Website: lowes
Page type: payment
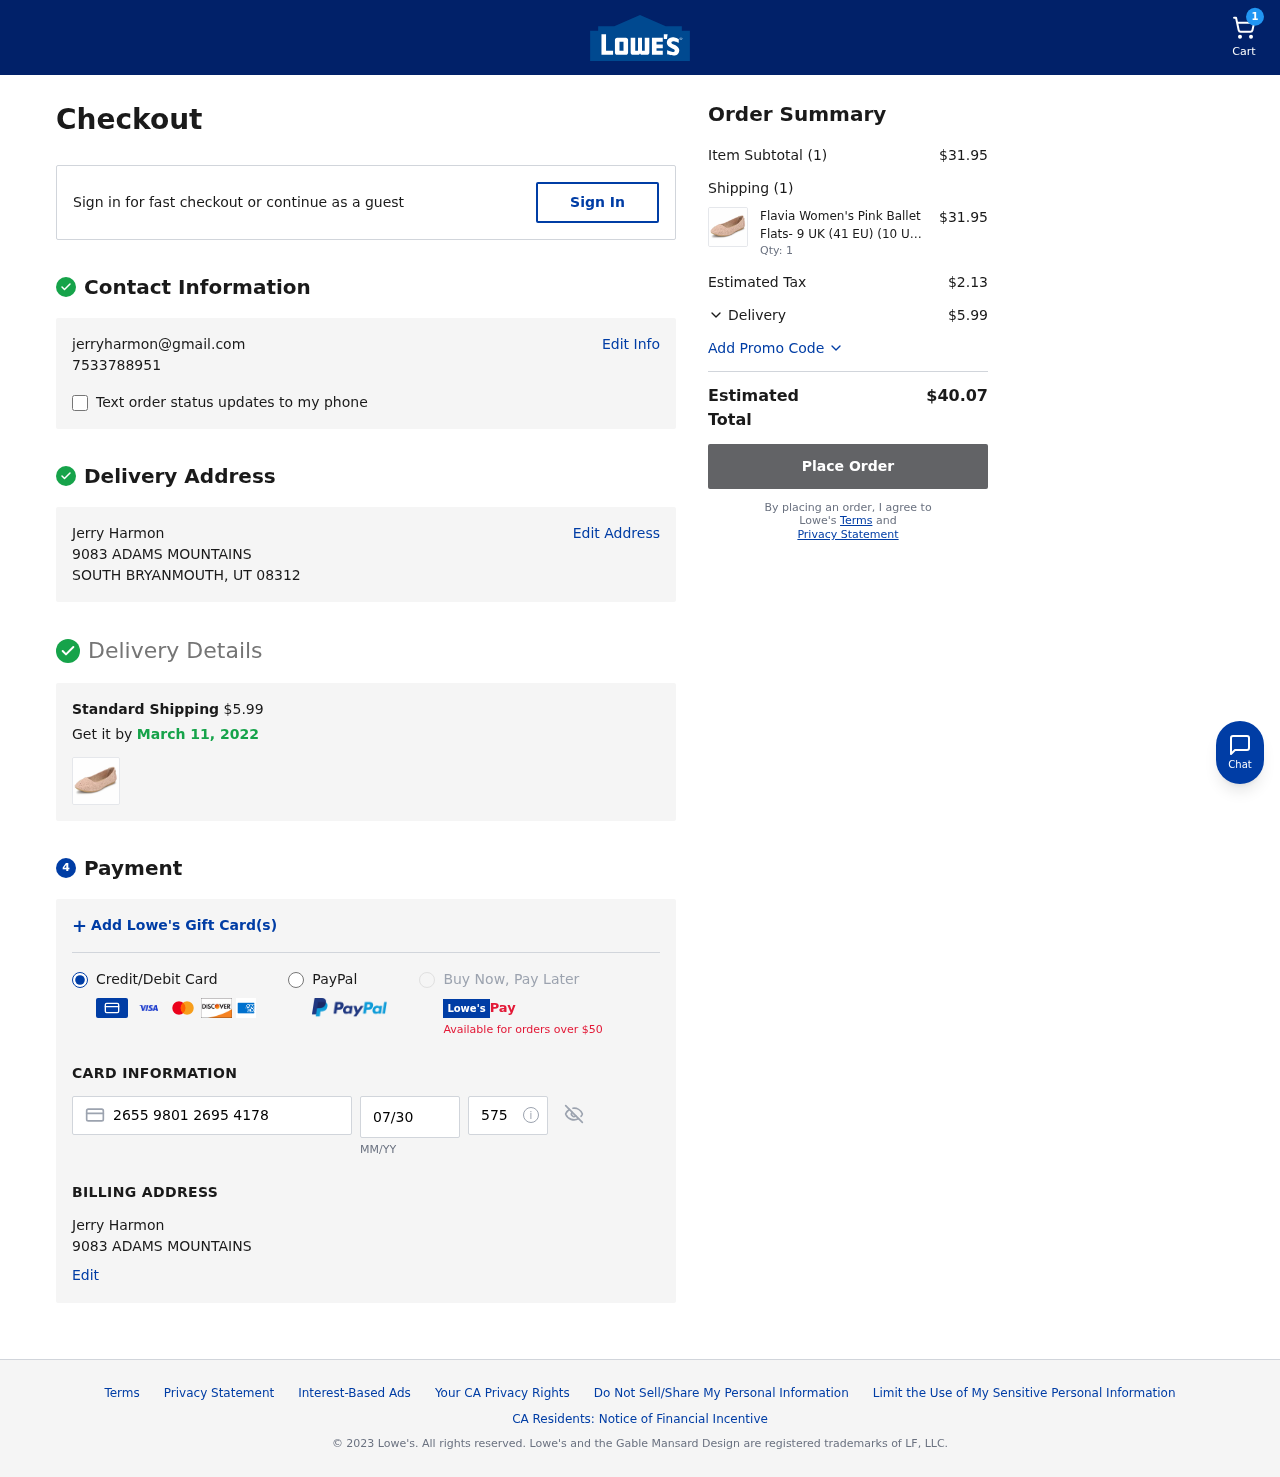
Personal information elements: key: PII_CARD_CVV
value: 575
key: PII_CARD_EXPIRY
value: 07/30
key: PII_CARD_NUMBER
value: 2655 9801 2695 4178
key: PII_EMAIL
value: jerryharmon@gmail.com
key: PII_FULLNAME
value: Jerry Harmon
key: PII_FULLNAME2
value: Jerry Harmon
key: PII_PHONE
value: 7533788951
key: PII_STREET
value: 9083 ADAMS MOUNTAINS
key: PII_STREET2
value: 9083 ADAMS MOUNTAINS
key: PII_CITY_STATE_ZIP
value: SOUTH BRYANMOUTH, UT 08312
Product elements: key: PRODUCT1_NAME
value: Flavia Women's Pink Ballet Flats- 9 UK (41 EU) (10 US) (FL-920/PNK)
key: PRODUCT1_PRICE
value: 31.95
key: PRODUCT1_QUANTITY
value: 1
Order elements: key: ORDER_NUM_ITEMS
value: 1
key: ORDER_SHIPPING_COST
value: $5.99
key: ORDER_DELIVERY_DATE
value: March 11, 2022
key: ORDER_SUBTOTAL
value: $31.95
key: ORDER_NUM_ITEMS2
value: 1
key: ORDER_TAX
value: $2.13
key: ORDER_SHIPPING_COST2
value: $5.99
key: ORDER_TOTAL
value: $40.07